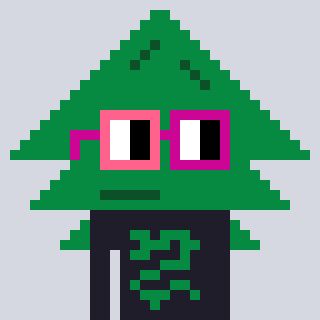
a pixel art character with square pink and red glasses, a fir-shaped head and a grayscale-colored body on a cool background